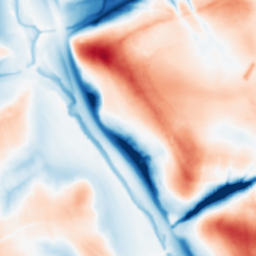
Category: multiscale
Decomposition family: dog
Decomposition parameters: sigma_low: 1
sigma_high: 20
Upsampling method: regularized
Upsampling parameters: scale: 2
lambda_reg: 0.01
Upsampling scale: 2